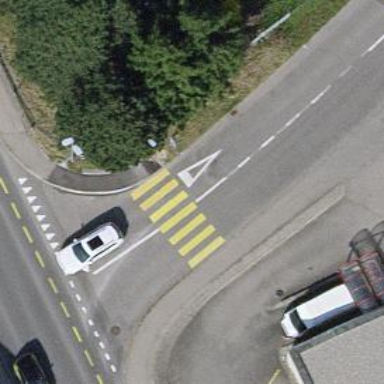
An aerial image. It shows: Marked crossing with zebra markings.